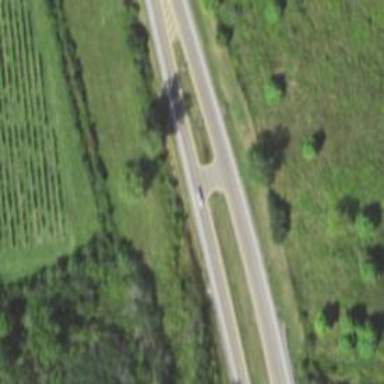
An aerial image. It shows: Trunk highway.